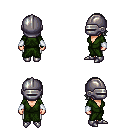
a pixel art fantasy rpg character, female body template, human, light skin, green robe, white pants, white long bangs hairstyle, metal helm, white cloth bracers, metal boots, four views (front, back, left, right), 2x2 character sprite sheet, small pixel art, hard edges, no anti-aliasing